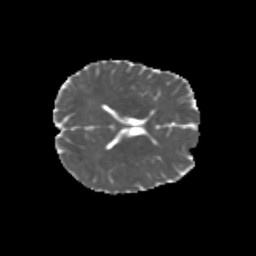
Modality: MD
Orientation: axial
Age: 29
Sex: male
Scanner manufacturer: siemens
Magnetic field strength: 3 T
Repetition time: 1.8 s
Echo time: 0.07 s